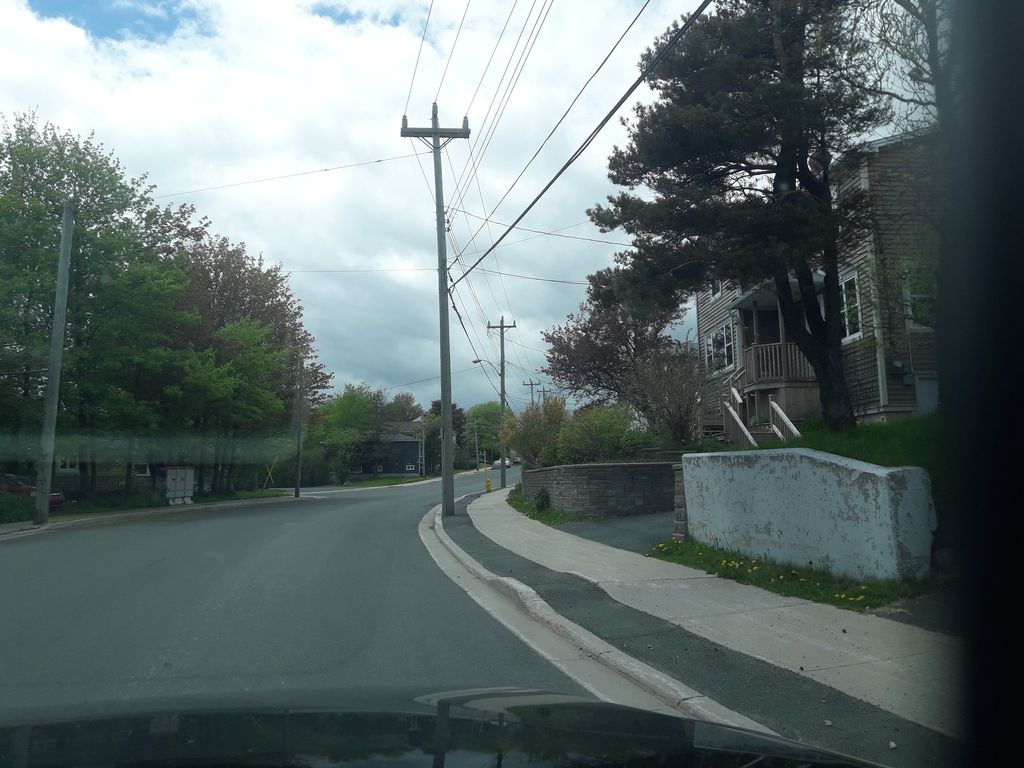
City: st_johns